Question: I've been struggling to set a customProperties (and built in properties) for a word document through the COM interface and just succeeded. However the properties are only visible from within Word, not in the summary tab.
OK, so with that opening statement, I was a little misleading to simplify the problem. I'm using the netOffice wrapper to interact with the word interop components (makes deployment real easy), it's used to automate a mailmerge through an ASP.Net portal. I use the same to add the documents ID into the CustomDocumentProperties.
This ID is then later picked up by a console application, which uses DSOFile.dll to acesss the OLE/Summary properties.
Now although I can see my custom databaseID field in word, it's not in the summary tab (see below), which I presume is where DSOFile takes them from, this happens with both built in and custom properties. I'm in the dark about how these two differ or why they loose synchronisation.
From the testing I've done, I was surprised that adding/changing properties then saving them doesn't fix the problem with the document properties. However saving them to a new file will update summary. Furthermore there's a notable delay after saving where the summary tab doesn't even appear, It almost looks like a background process is responsible for updating them.
I'd be interested to hear anything about how summary properties differ from those stored within the word document if you don't have a solution for me.

In case it's important, my issue today with adding the properties wasn't the typical saving when the document wasn't "dirty". Rather I kept the template open as well as the completed document and needed to activate it before saving.
Let me know if I've missed any important details, Thanks in advance!
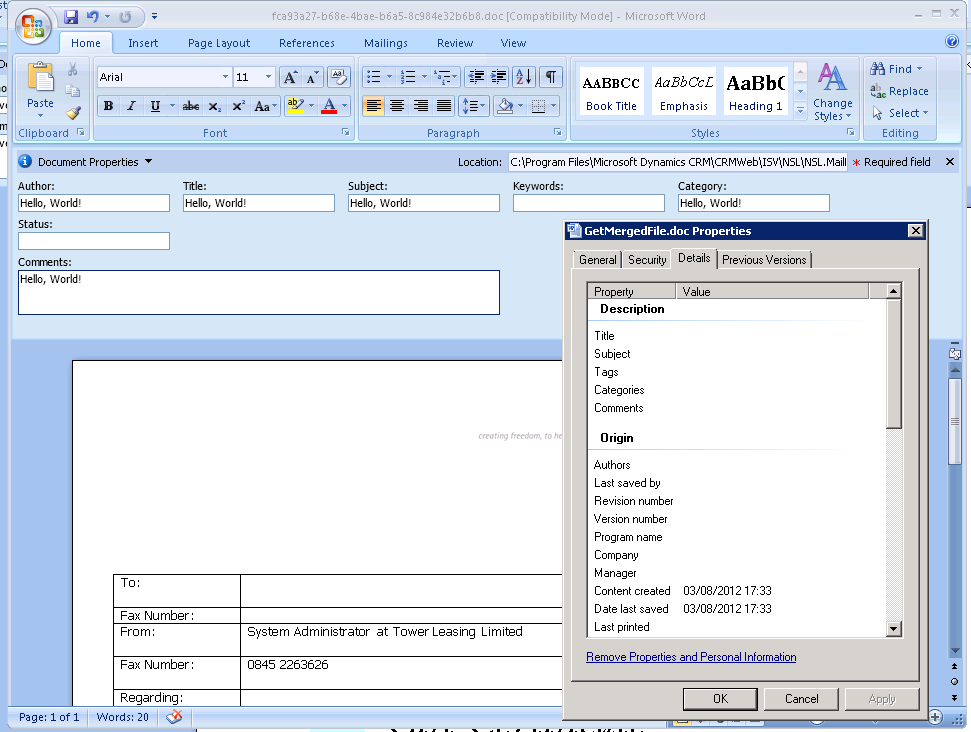
Answer: (This is a consolidation of some comments on this Question)
It is unlikely that you will be able to view Custom Properties in the file system's property viewer while the Document is open in Word.
This is probably a safety mechanism to prevent simultaneous updating of properties by two separate processes.
OLE Structured Storage files are OLE objects. They are only closed when the OLE reference count to the object is reduced to 0.
So, if for example some code is using DSOFile to add a property and is not releasing the OLE object, the file remains open. Other processes trying to update the file may behave differently from how they would behave if the OLE object was released and the fie was "closed".